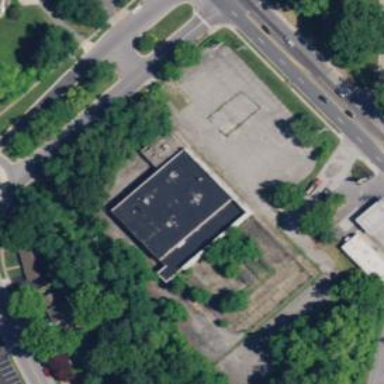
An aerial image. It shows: Commercial building.